Modality: CBCT
Slice 40 of 167
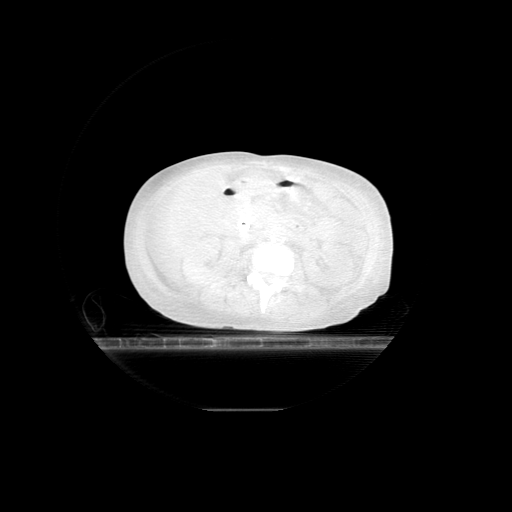